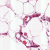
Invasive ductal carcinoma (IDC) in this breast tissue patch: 0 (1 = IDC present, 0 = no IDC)